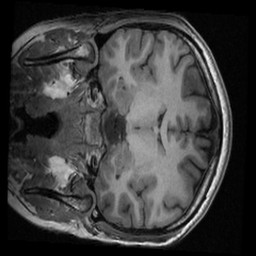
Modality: T1w
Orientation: coronal
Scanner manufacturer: ge
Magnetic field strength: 3 T
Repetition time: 0.007656 s
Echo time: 0.002936 s